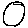
Label: circle